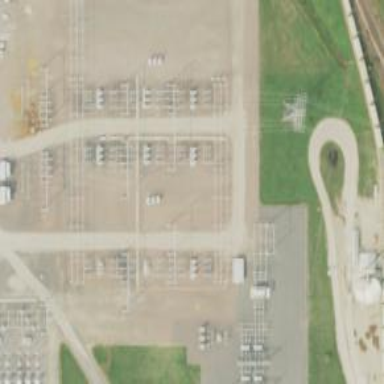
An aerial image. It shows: Switch used for power control.